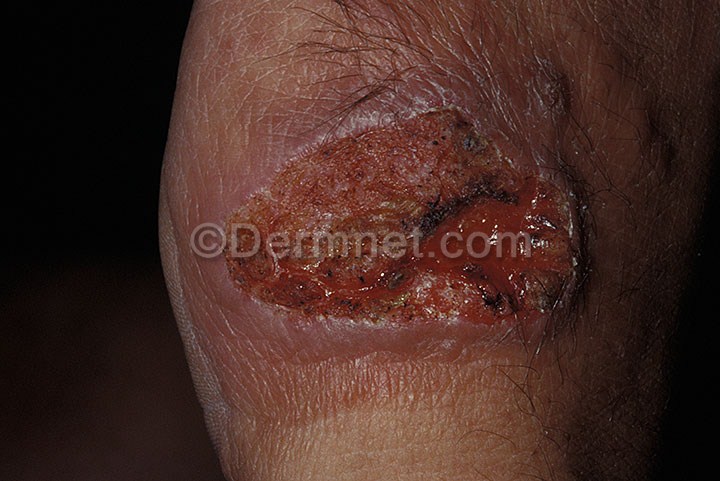
Disease: Scabies Lyme Disease and other Infestations and Bites